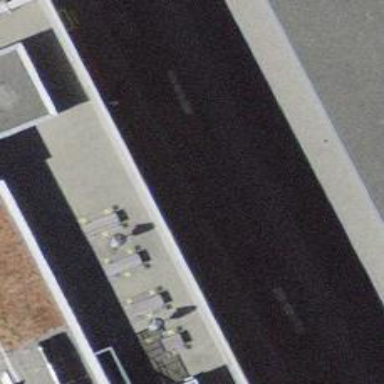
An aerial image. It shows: Bicycle rental facility.